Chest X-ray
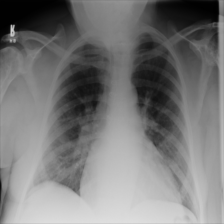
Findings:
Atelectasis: negative
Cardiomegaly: positive
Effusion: negative
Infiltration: positive
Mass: negative
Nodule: negative
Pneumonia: negative
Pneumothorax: negative
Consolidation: negative
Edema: negative
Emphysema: negative
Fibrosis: negative
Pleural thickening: negative
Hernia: negative